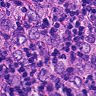
Metastatic tissue present: yes